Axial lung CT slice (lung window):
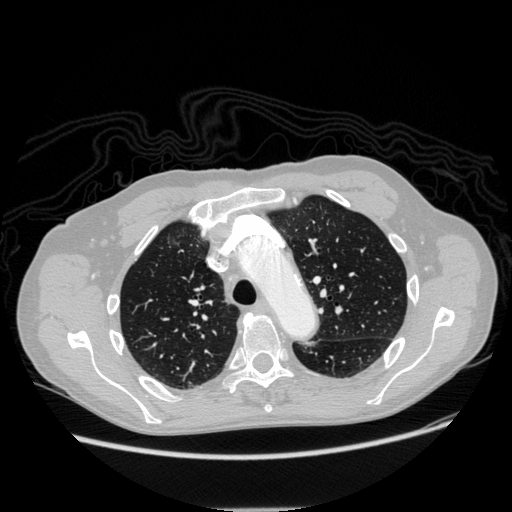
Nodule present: no